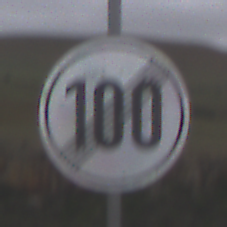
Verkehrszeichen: EndeGeschwindigkeit100
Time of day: Midday
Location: Outdoor (Nature)
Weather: Overcast
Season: NotSpecified
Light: Natural